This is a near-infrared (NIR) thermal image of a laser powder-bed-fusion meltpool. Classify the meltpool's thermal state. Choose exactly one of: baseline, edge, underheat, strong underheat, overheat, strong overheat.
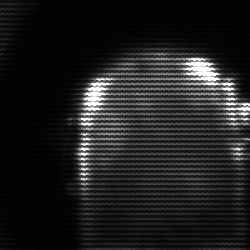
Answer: baseline